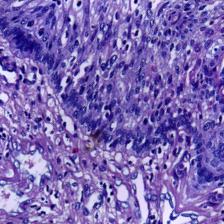
Diagnosis: Normal